Question: Im currently creating a news blog and I want to show small clips of the blog and let the user click "Read More" if they want find out more info (see image below)

On the Read More button I have it linked like this.
'''
<a href="http://<?php echo $_SERVER['SERVER_NAME']; ?>/notices/notice.php?id=<?=$image["id"] ?>">Read More</a>
'''
Then on the notice.php page I'm trying to import the post in like this: (data base name is knollsnews)
'''
<?php
$result = mysql_query("SELECT ID FROM knollsnews WHERE id='$id'");
while ($image=mysql_fetch_array($images))
{
?>
'''
I'm not sure what I doing wrong here. The problem is that the post is not showing up on the notice.php page.
Here is the full code:
'''
<?php
$result = mysql_query("SELECT ID FROM knollsnews WHERE id='$id'");
while ($image=mysql_fetch_array($images))
{
?>
<li data-id="id-<?=$image["id"] ?>">
<article class="postwhite">
<h2 style="margin: 10px 0 !important;"><?=$image["title"] ?></h2>
<img alt="<?=$image["title"] ?>" src="http://<?php echo $_SERVER['SERVER_NAME']; ?>/knolls_file_manager/source/NoticesImages/<?=$image["file_name"] ?>" class="img-max" title="<?=$image["title"] ?>">
<div class="newsdate" style="margin: 10px 0 !important;"><?= date("F d, Y", strtotime($image["date"])); ?></div>
<p class="articletext"><?=$image["description"] ?></p>
</article>
</li>
<?php
}
?>
'''
'''
<?php
$id = (int) $_GET['id'];
$result = mysql_query("SELECT * FROM knollsnews WHERE id='$id'");
while ($image = mysql_fetch_array($result))
{
?>
<li data-id="id-<?=$image["id"] ?>">
<article class="postwhite">
<h2 style="margin: 10px 0 !important;"><?=$image["title"] ?></h2>
<img alt="<?=$image["title"] ?>" src="http://<?php echo $_SERVER['SERVER_NAME']; ?>/knolls_file_manager/source/NoticesImages/<?=$image["file_name"] ?>" class="img-max" title="<?=$image["title"] ?>">
<div class="newsdate" style="margin: 10px 0 !important;"><?= date("F d, Y", strtotime($image["date"])); ?></div>
<p class="articletext"><?=$image["description"] ?></p>
</article>
</li>
<?php
}
?>
'''
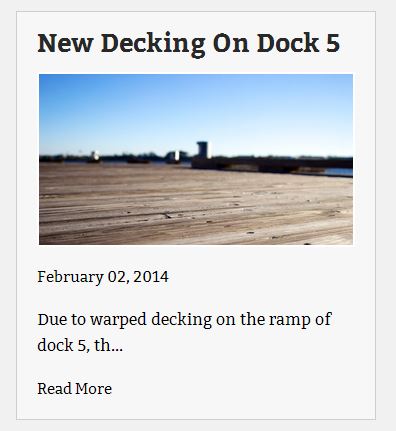
Answer: As others pointed out, you have to use '$_GET['id']' to get the id param from the URL. Also, your while loop says
'''
$result = mysql_query("SELECT ID FROM knollsnews WHERE id='$id'");
while ($image=mysql_fetch_array($images))
'''
when it should say
'''
$result = mysql_query("SELECT ID FROM knollsnews WHERE id='$id'");
while ($image = mysql_fetch_array($result))
'''
In addition to that, <URL> or change the query to use prepared statements. At the very minimum, use
'''
$id = (int) $_GET['id'];
'''
to make sure the id really is a number and not some malicious SQL.
Also, you are using the old mysql extension which is <URL> and will be removed from PHP soon. Consider using PDO or MySqli